I will show an image sequence of human cooking. I have annotated the images with numbered circles. Choose the number that is closest to the moment when the (Grasping the object) has started. You are a five-time world champion in this game. Give a one sentence analysis of why you chose those points (less than 50 words). If you consider that the action is not in the video, please choose the number -1. Provide your answer at the end in a json file of this format: {"points": []}
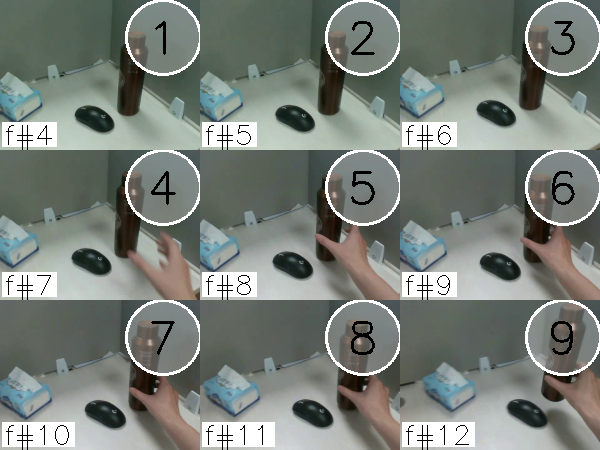
Frame 7 shows the clearest moment of hand-object contact.
{"points": [7]}